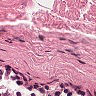
Metastatic tissue present: no